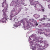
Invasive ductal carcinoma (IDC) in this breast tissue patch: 1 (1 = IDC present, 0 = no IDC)